Question: Does Anyone knows the solution to this problem m not being able to run the SQL Server Services.

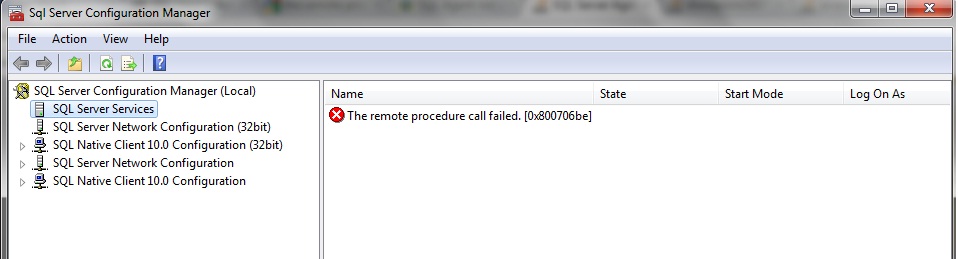
Answer: With all due respect, "Right click on configuration manager and run as administrator" is a bogus answer. I also have this problem with the following series of events: I download the Windows Azure SDK from here: <URL> ; haven't solved it yet.